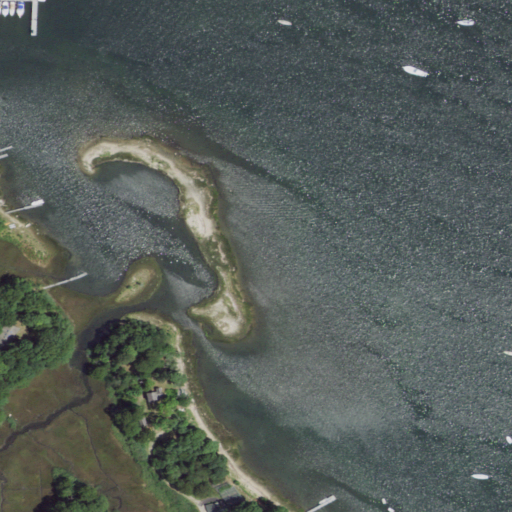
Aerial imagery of island in New York named Little Cedar Island containing open water, medium intensity development, low intensity development, open development, herbaceous wetlands, deciduous forest, woody wetlands, and high intensity development